【题型】填空题　【知识点】函数　【难度】easy
已知抛物线 $y = ax^2+bx+c$ 的部分图象如图，则下列说法：\textcircled{1} 对称轴是直线 $x=1$；\textcircled{2} 当 $-1<x<3$ 时，$y<0$；\textcircled{3} 方程 $ax^2+bx+c+5=0$ 无实数根. 其中正确的说法是\underline{\qquad\qquad}.（只填写序号）

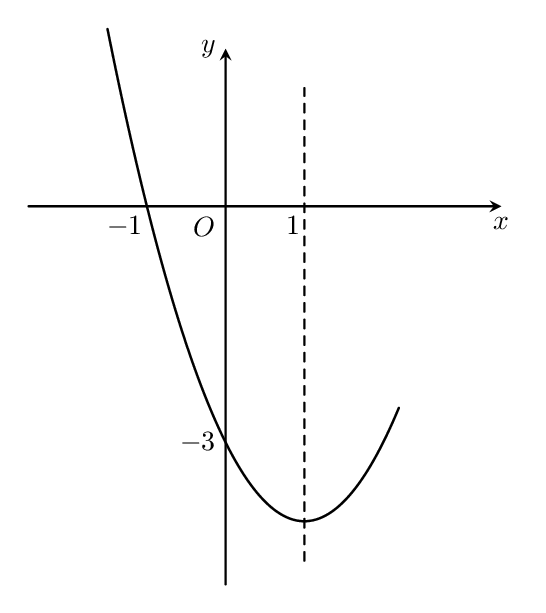
【解答】
【答案】 \textcircled{1}\textcircled{2}\textcircled{3}

【分析】 根据图象确定二次函数图象的对称轴，与 $x$ 轴交点的横坐标，函数的最小值然后判断.

【详解】 \textcircled{1} 由图象知对称轴是直线 $x=1$，正确；

\textcircled{2} 由对称性得 $x=3$ 是方程 $ax^2+bx+c=0$ 的另一根，因此当 $-1<x<3$ 时，函数图象对应的点在 $x$ 轴下方，因而 $y<0$，正确；

\textcircled{3} 函数的最小值是，因而函数值必须不小于 $-4$，

因而方程 $ax^2+bx+c+5=0$ 无实数根，正确.

故答案为：\textcircled{1}\textcircled{2}\textcircled{3}.